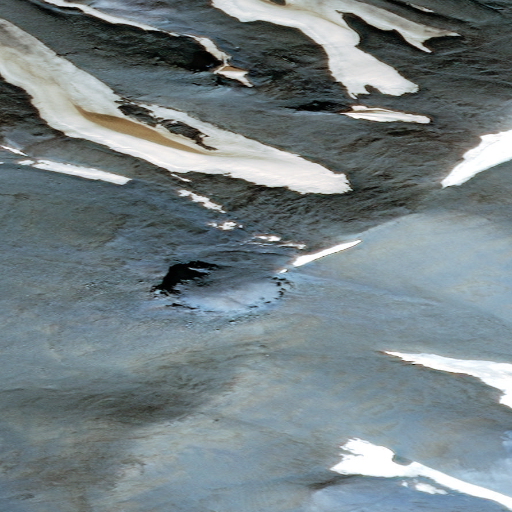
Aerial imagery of mountain in Alaska named Green Dome containing only unknown